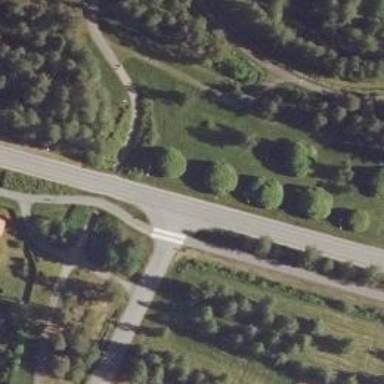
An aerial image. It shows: Uncontrolled road crossing.